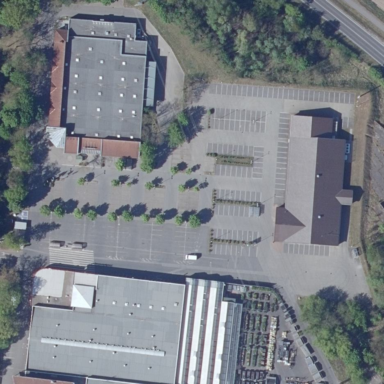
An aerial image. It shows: Parking area with surface.